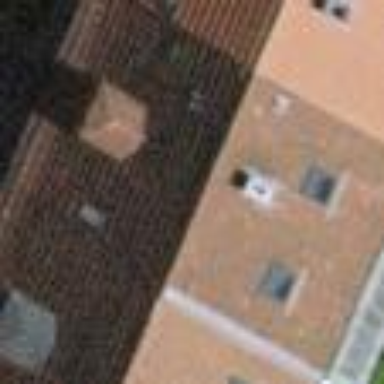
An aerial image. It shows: Terrace building.